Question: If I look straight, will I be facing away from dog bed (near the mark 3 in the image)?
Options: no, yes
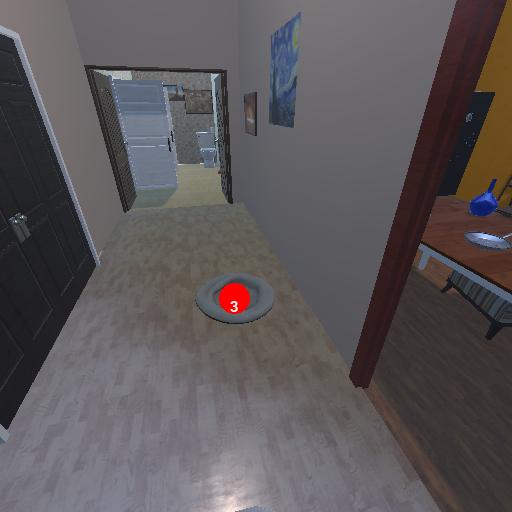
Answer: no